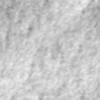
Label: no_change